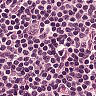
Metastatic tissue present: no